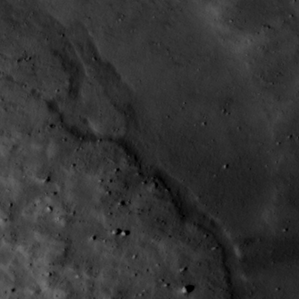
Label: non_frost